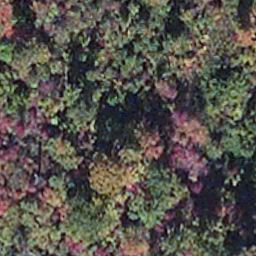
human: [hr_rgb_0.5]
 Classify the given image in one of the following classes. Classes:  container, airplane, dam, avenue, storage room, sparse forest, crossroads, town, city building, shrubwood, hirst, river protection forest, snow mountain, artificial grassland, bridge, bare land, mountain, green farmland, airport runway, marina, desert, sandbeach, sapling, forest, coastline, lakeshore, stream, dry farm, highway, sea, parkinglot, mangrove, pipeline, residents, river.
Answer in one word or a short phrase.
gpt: mangrove